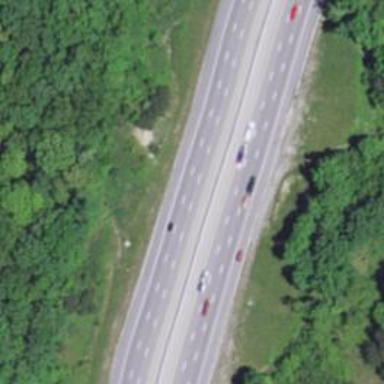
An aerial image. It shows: Motorway.